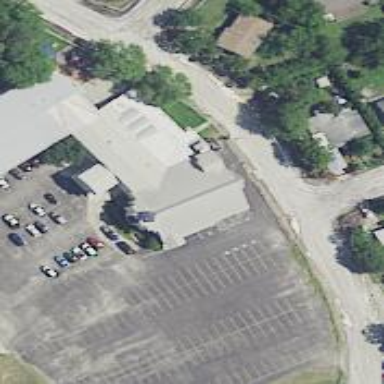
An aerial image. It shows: Parking space is available.